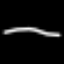
Label: line